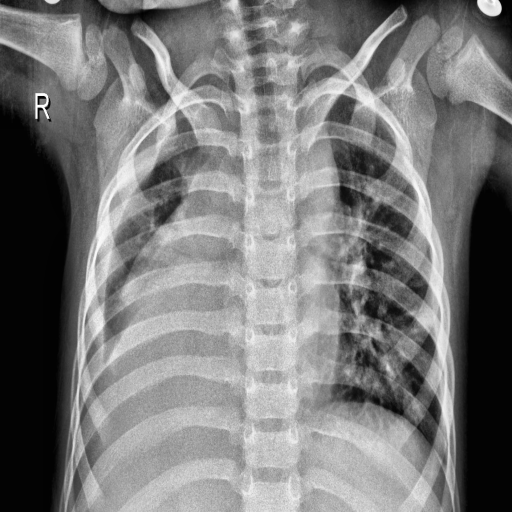
Finding: PNEUMONIA